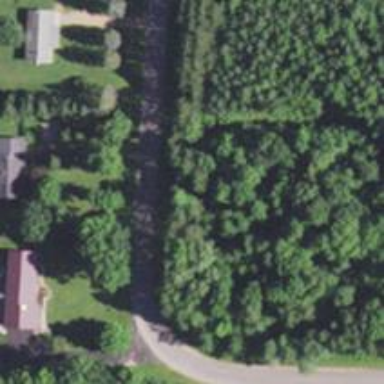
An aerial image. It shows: Driveway.